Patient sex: F
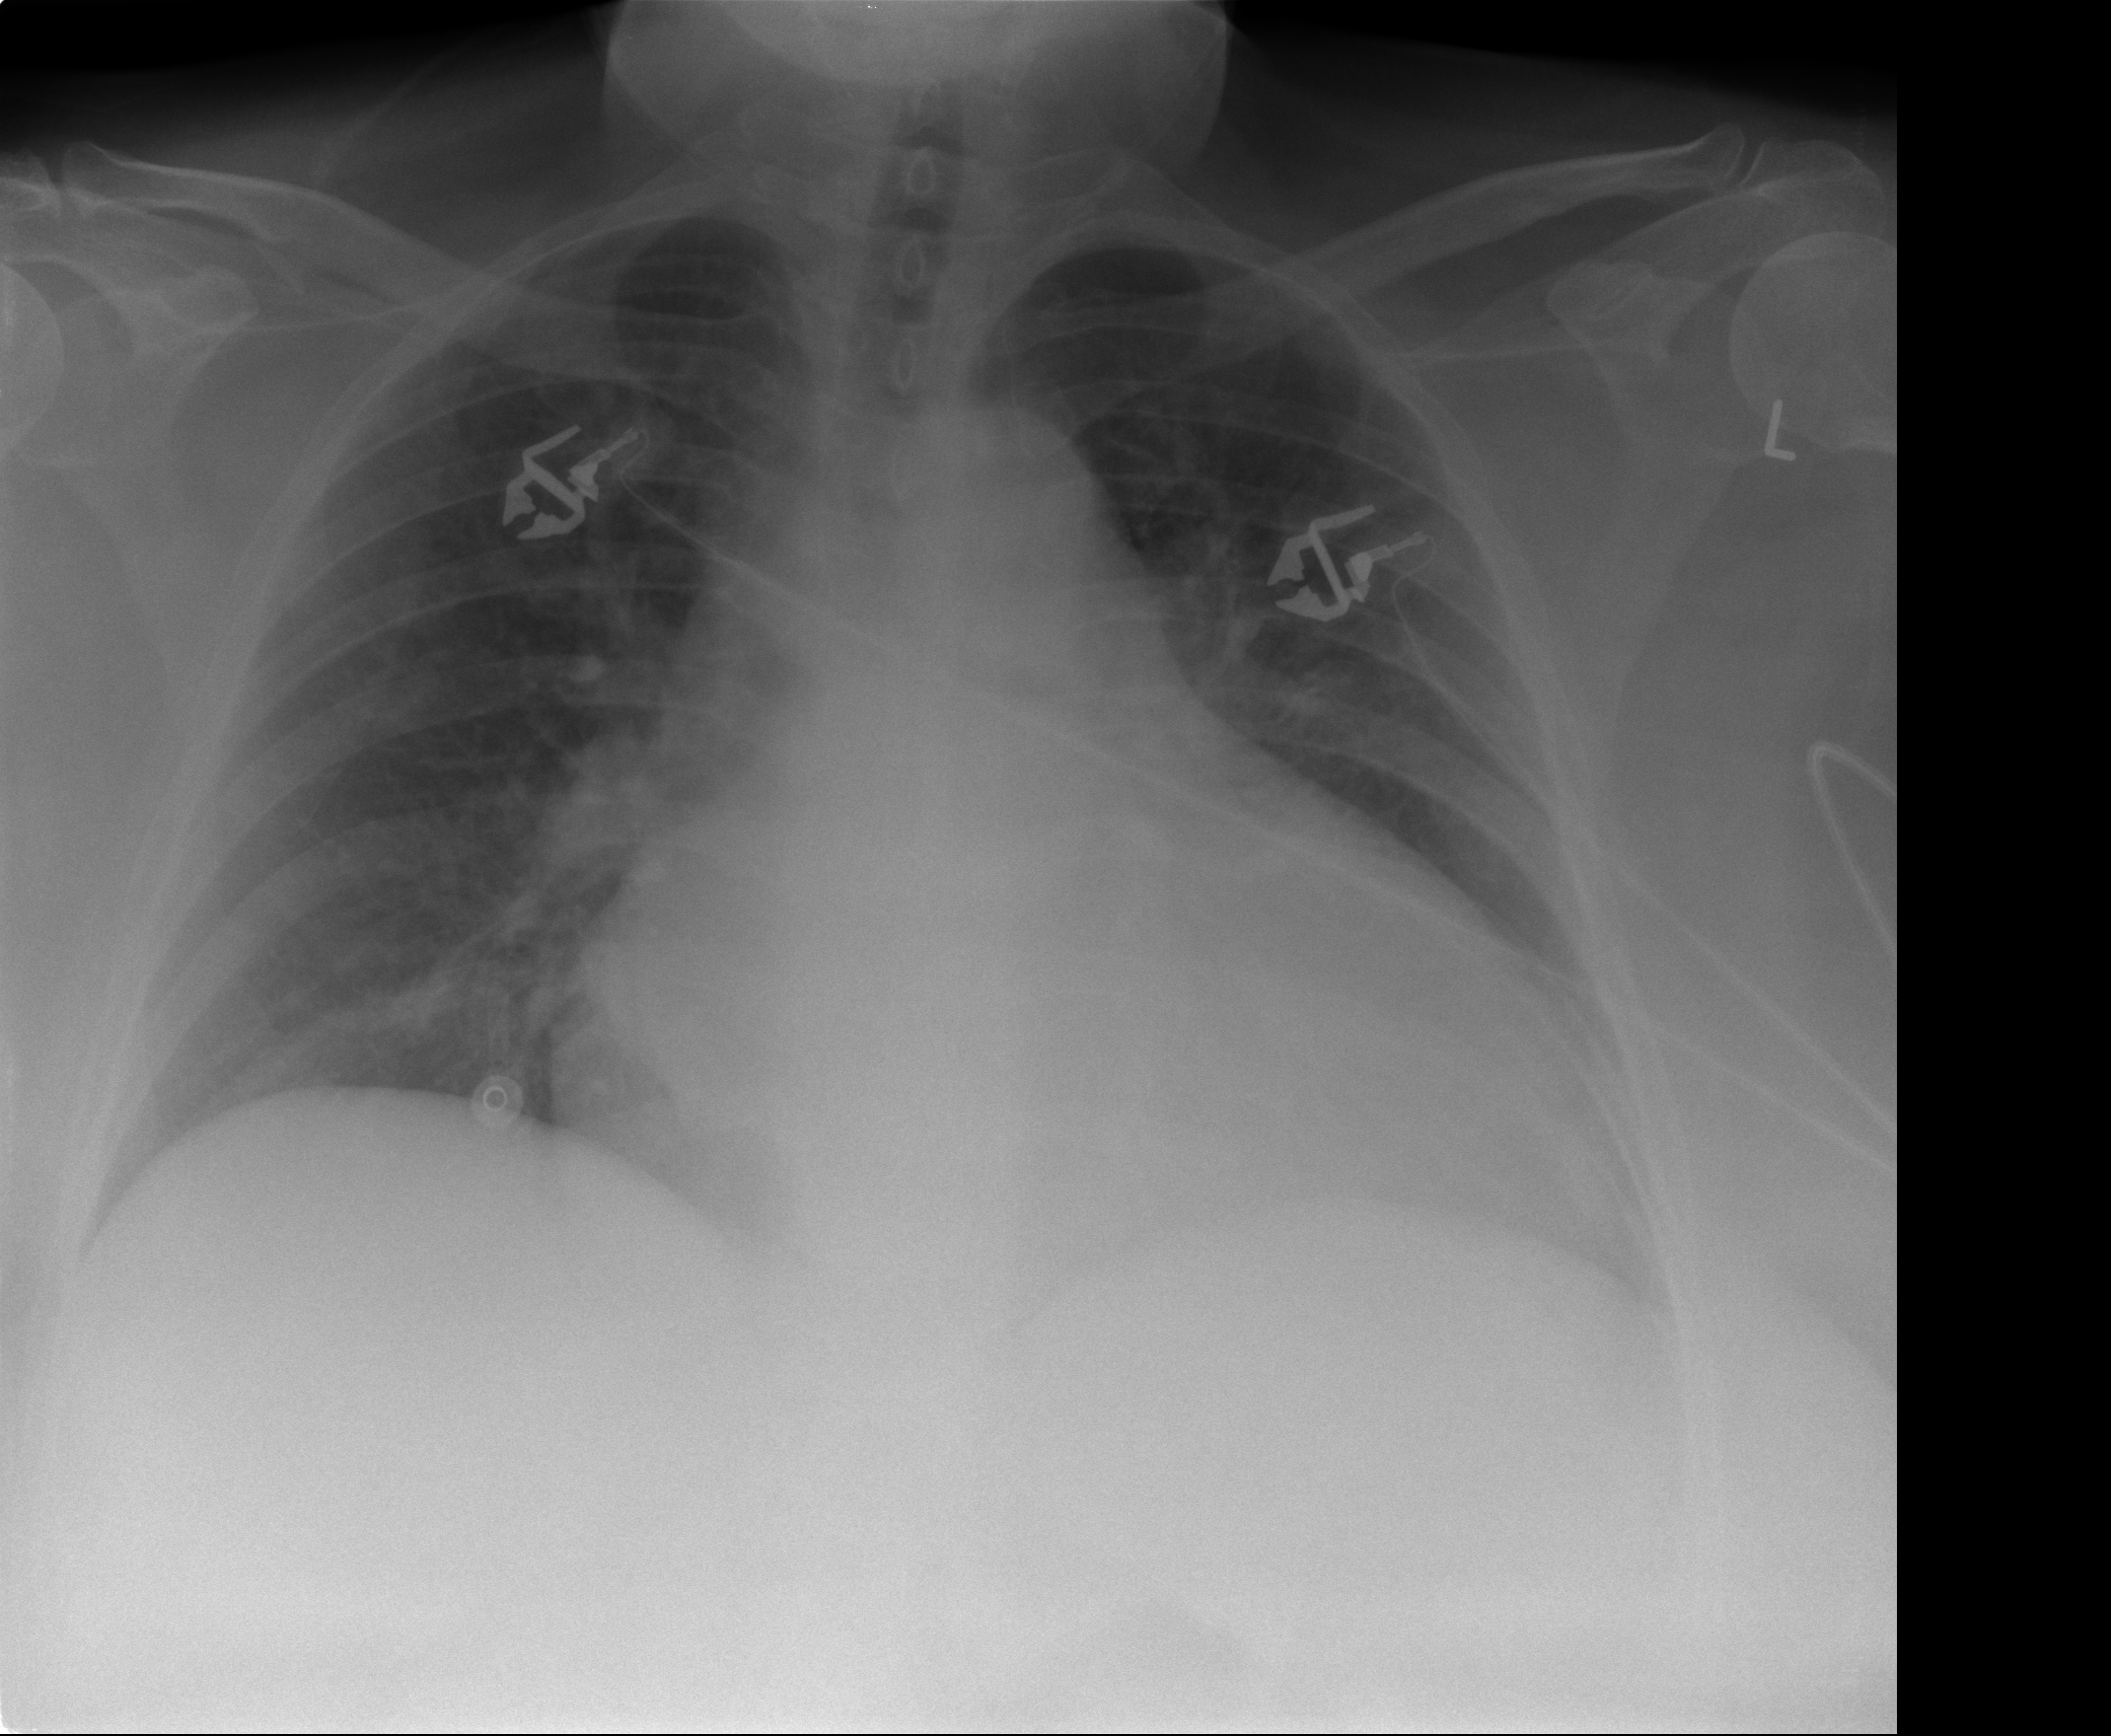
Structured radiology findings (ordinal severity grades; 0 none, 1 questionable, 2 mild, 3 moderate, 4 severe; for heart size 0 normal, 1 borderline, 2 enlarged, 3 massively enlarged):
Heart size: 3
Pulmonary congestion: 1
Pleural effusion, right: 0
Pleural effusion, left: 0
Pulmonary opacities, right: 0
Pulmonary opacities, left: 0
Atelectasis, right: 0
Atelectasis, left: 0